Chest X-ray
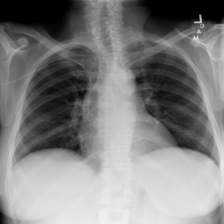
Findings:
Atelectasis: negative
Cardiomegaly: negative
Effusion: negative
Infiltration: negative
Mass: negative
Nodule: negative
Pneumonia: negative
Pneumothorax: negative
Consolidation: negative
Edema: negative
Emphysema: negative
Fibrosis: negative
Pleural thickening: negative
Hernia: negative